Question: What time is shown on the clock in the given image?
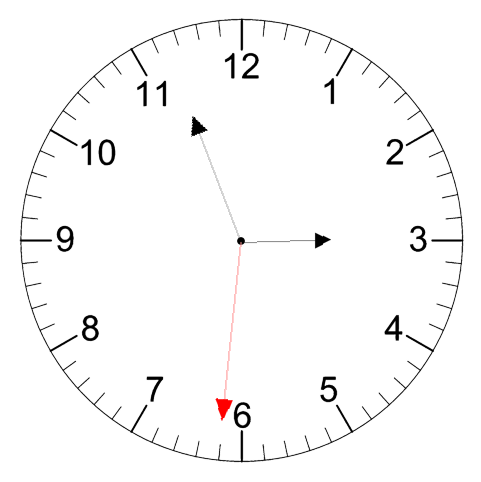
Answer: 02:56:31